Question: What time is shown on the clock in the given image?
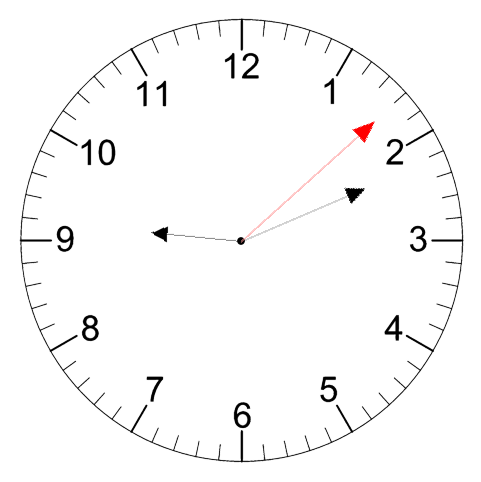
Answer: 09:11:08